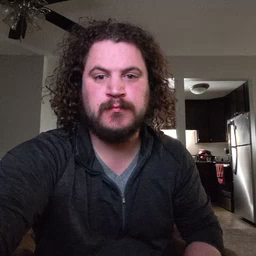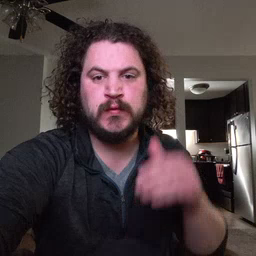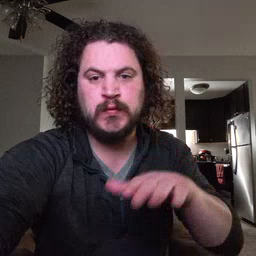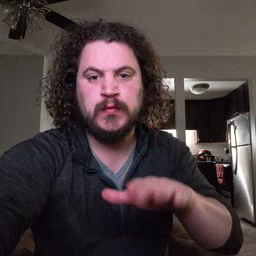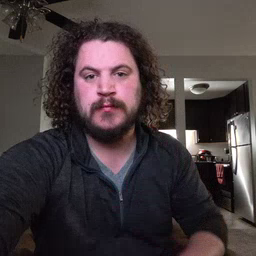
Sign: into